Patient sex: M
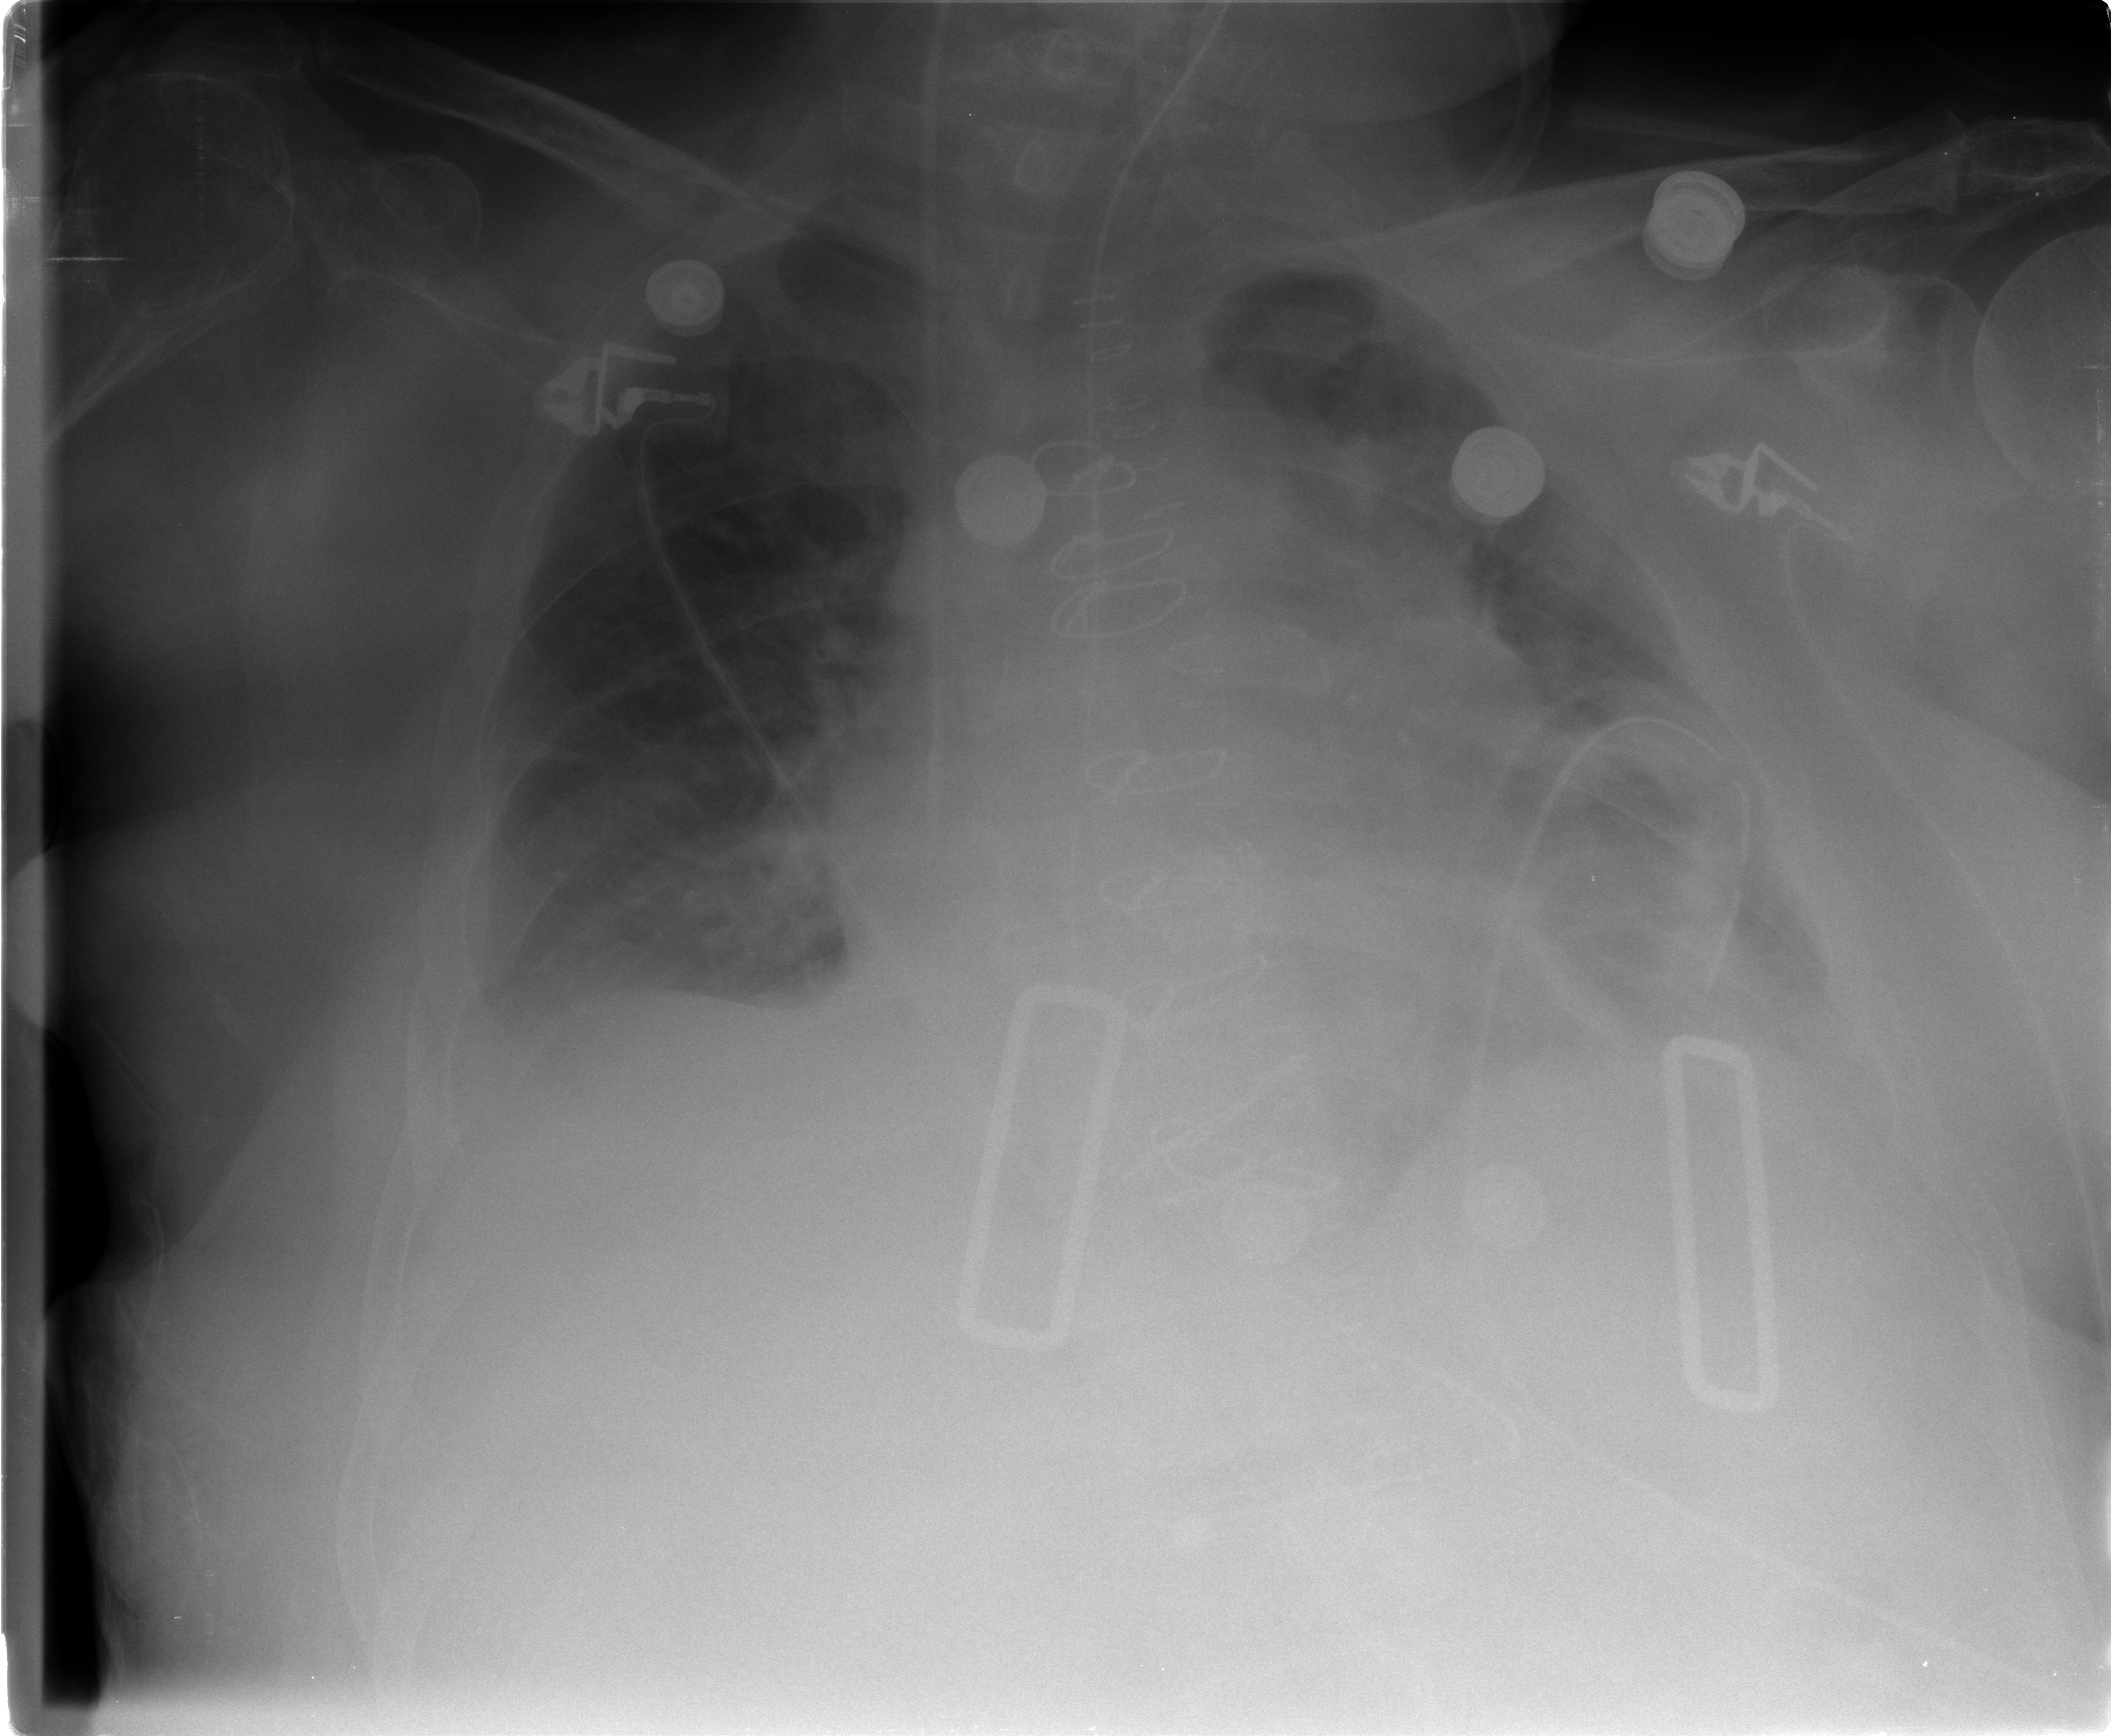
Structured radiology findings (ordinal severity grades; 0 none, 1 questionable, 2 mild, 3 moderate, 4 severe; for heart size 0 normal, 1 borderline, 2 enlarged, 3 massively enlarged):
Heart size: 2
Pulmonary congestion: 2
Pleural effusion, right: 1
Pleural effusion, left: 1
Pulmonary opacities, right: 0
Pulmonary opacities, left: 2
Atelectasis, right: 2
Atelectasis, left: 2